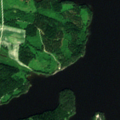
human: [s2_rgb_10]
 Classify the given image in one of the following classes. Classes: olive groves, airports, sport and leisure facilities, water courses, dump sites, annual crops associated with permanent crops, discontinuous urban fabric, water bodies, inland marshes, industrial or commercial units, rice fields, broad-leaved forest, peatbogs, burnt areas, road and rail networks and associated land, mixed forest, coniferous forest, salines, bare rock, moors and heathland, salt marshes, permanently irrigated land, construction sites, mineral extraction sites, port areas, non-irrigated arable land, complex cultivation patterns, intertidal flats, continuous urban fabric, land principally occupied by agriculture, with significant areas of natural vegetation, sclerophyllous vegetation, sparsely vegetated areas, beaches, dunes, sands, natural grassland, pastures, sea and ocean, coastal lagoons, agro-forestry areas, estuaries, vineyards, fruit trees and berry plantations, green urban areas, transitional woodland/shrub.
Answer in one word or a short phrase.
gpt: land principally occupied by agriculture, with significant areas of natural vegetation, mixed forest, water bodies